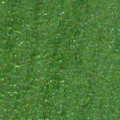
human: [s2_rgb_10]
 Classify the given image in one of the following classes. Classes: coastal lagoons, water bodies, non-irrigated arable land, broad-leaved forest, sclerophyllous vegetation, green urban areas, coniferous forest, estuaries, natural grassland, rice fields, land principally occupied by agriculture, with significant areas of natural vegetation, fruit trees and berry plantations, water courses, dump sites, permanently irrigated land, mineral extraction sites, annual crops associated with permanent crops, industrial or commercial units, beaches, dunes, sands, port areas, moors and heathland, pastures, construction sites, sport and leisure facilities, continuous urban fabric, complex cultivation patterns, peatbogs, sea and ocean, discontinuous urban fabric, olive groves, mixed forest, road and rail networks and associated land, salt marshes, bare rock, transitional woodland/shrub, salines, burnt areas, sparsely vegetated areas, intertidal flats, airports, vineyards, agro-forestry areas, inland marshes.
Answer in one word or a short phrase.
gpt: sea and ocean